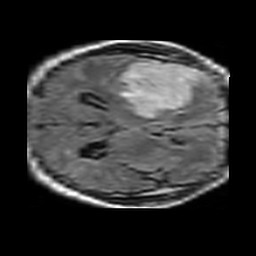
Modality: FLAIR
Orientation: axial
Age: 64
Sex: male
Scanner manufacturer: philips
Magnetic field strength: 1.5 T
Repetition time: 11 s
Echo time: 0.14 s